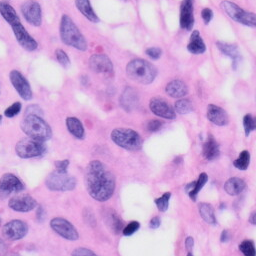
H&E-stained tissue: Skin